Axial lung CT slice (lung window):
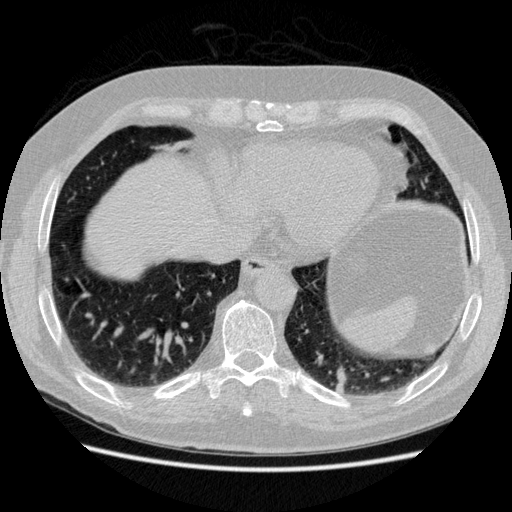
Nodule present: no